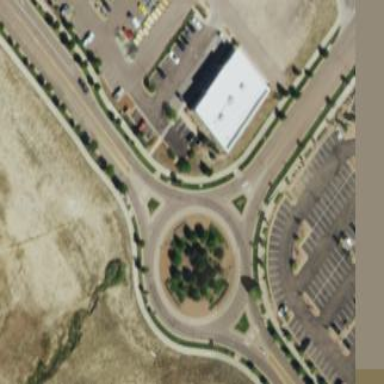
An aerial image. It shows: Tertiary road with asphalt surface leading to roundabout.